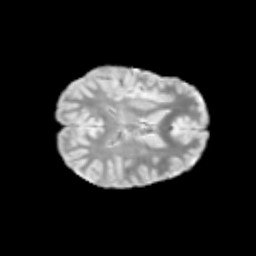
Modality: T2w
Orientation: axial
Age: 9
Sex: female
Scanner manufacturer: siemens
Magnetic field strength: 3 T
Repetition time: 3.8 s
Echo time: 0.07 s